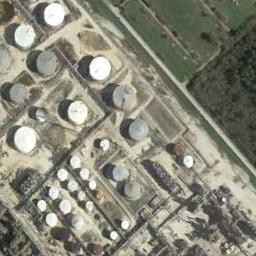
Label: storage_tank